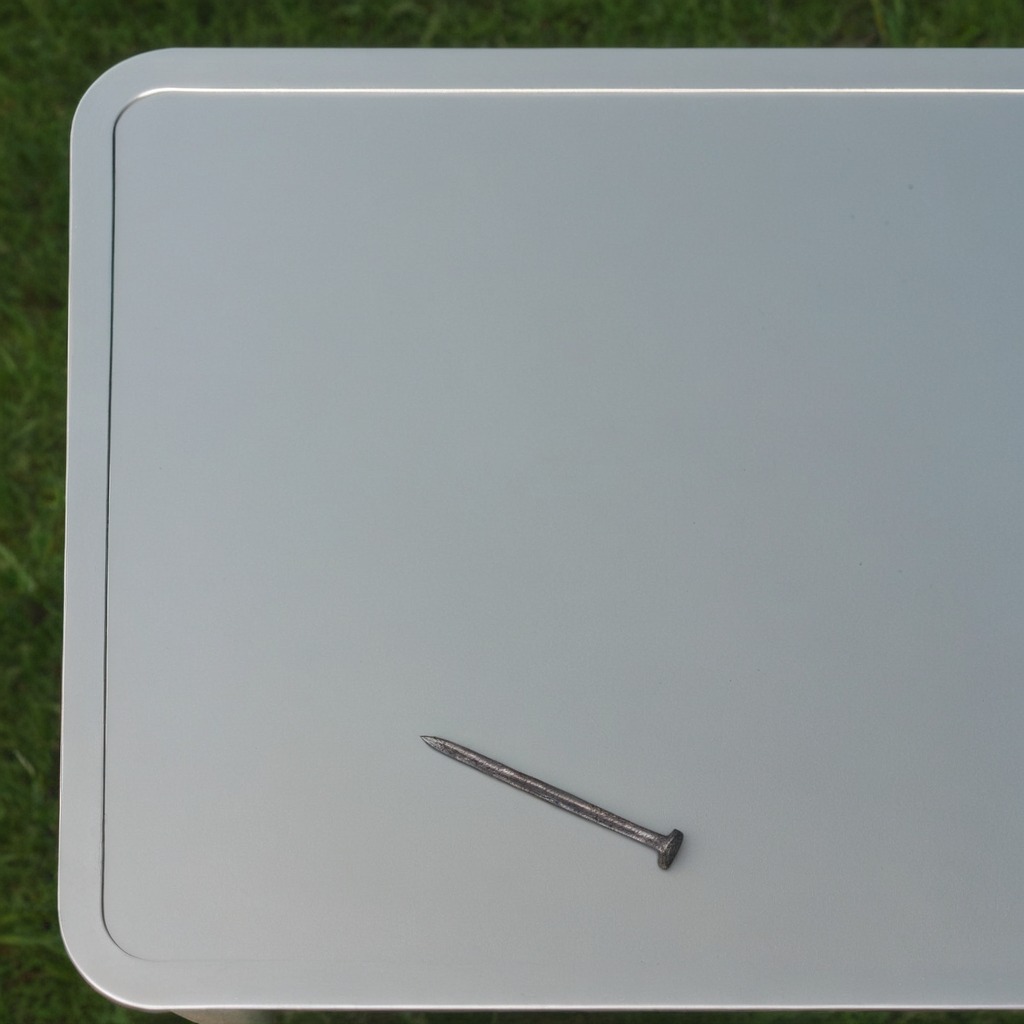
A nail lying on a textured surface.